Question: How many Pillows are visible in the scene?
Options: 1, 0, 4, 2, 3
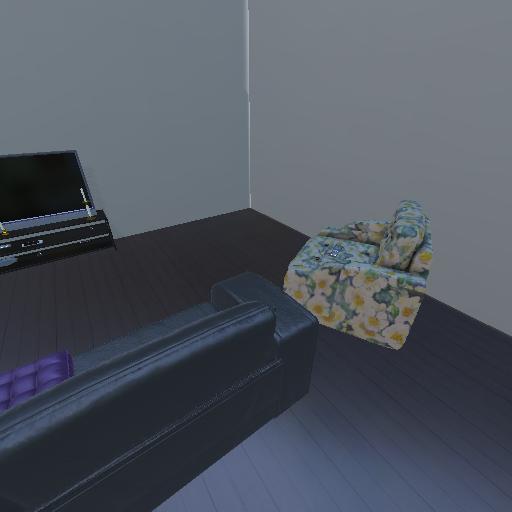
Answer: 1